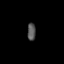
Tissue: prostate
Cell type: T cells
Senescence score: 0.7858
Nuclear area (px): 139
Mean DAPI intensity: 86.712